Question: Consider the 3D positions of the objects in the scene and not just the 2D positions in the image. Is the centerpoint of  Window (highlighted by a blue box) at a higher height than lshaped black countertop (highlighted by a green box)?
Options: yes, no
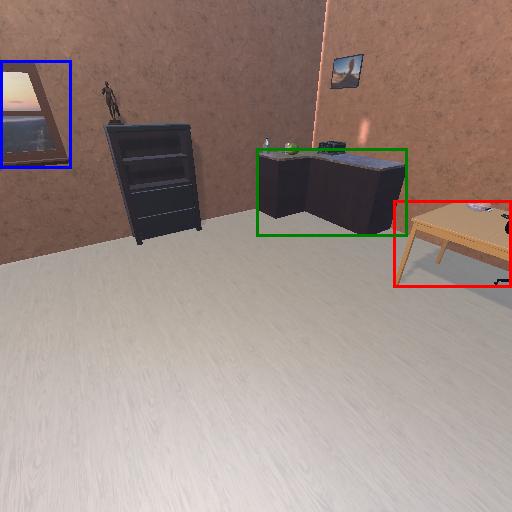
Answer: yes